Interaction volume radius: 5 \u00c5
Interaction volume height: 10 \u00c5
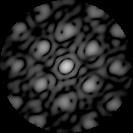
Disorder parameter: 0.3847